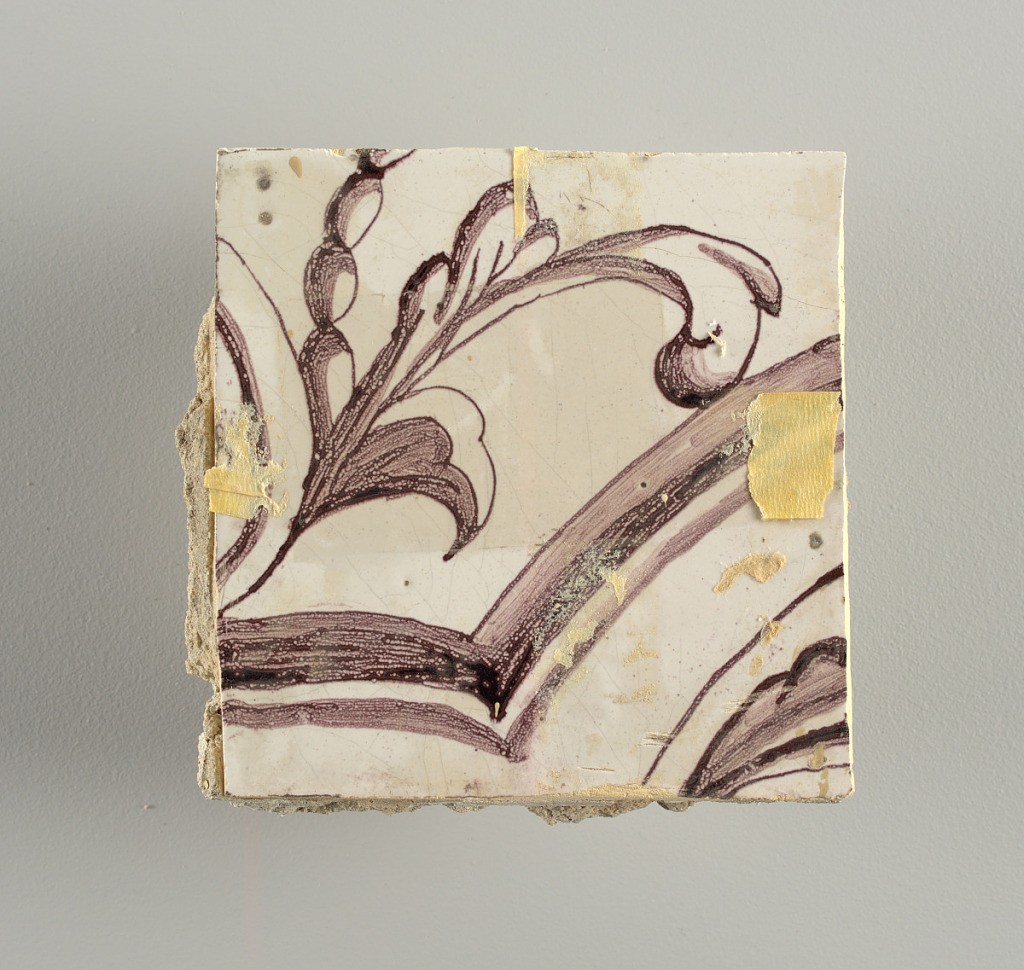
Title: Wall facing
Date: ca. 1725
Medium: Tin-glazed earthenware, underglaze
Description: Horizontal rectangle.  Thirty-seven tiles wide and twenty-one high with opening for door or window nineteen and one-half tiles high and twelve wide.  To left and right of opening, centered canopy above. Left, woman representing Hope, right, a sculputure urn.  Centered above opening, a mascaron.  Arabesque design of foliage.